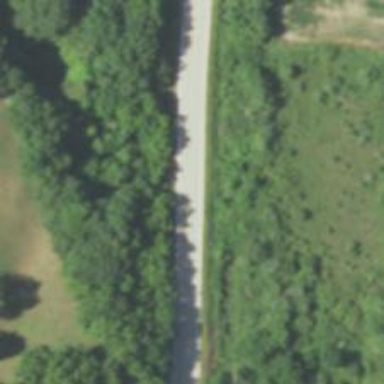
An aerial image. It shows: Primary highway.